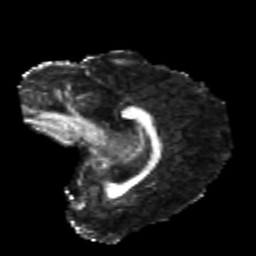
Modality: FA
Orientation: sagittal
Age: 20
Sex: female
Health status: healthy
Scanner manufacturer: philips
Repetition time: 7.386 s
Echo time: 0.08599 s